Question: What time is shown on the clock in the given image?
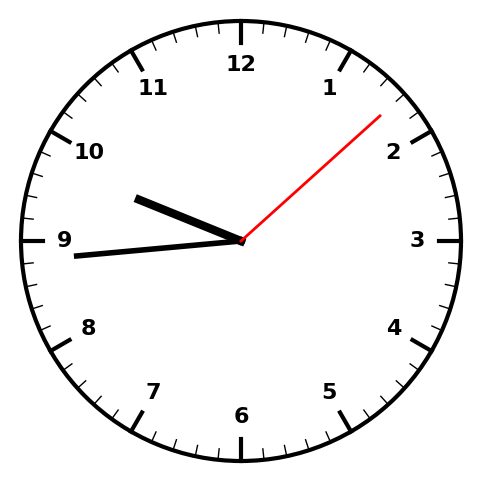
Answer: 09:44:08